Aerial crown-view tile of a tropical tree (Barro Colorado Island, Panama), acquired 20250124:
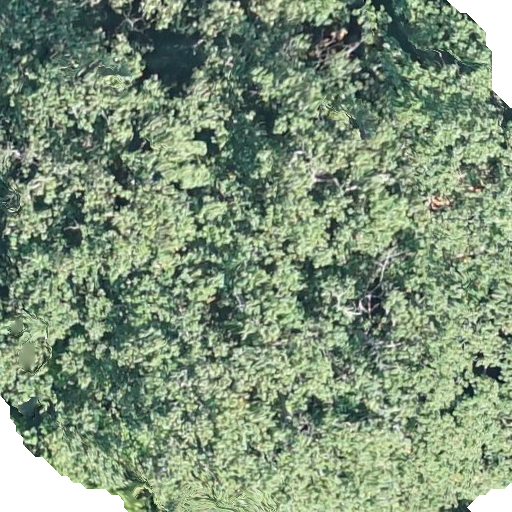
Species: Hieronyma alchorneoides
GBIF accepted scientific name: Hieronyma alchorneoides
Crown area: 511.416 m²